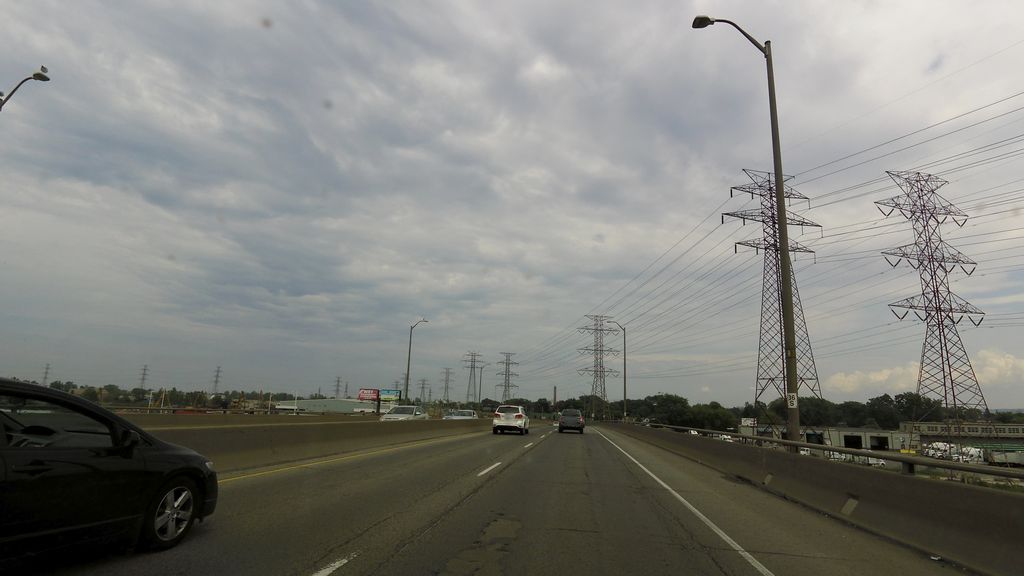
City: hamilton